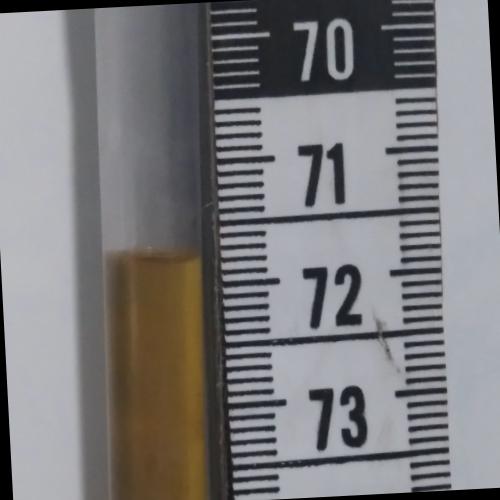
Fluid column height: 71.8 cm